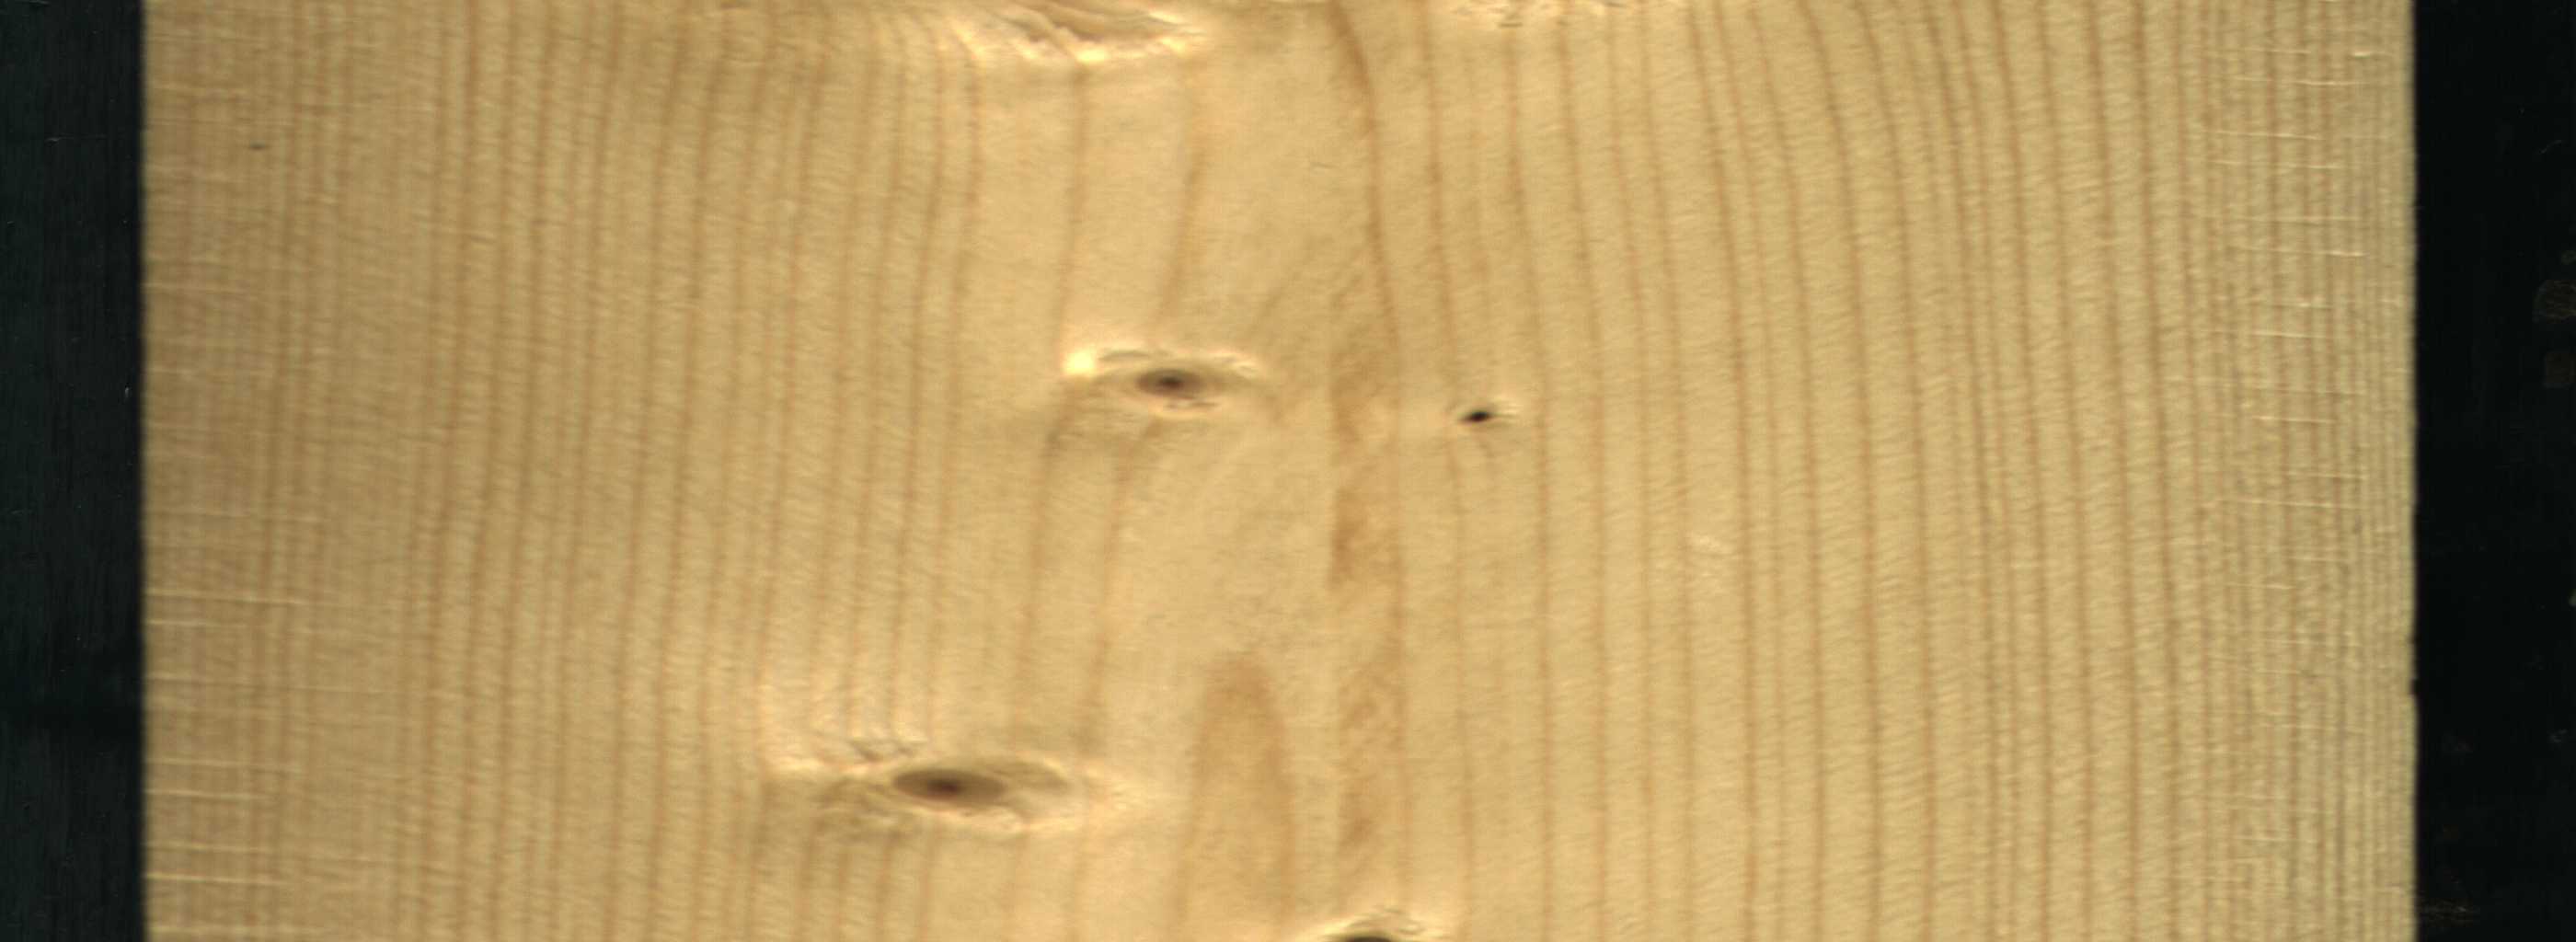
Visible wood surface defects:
Dead_Knot
Live_Knot
Live_Knot
Live_Knot